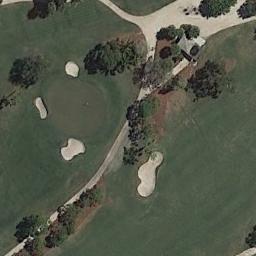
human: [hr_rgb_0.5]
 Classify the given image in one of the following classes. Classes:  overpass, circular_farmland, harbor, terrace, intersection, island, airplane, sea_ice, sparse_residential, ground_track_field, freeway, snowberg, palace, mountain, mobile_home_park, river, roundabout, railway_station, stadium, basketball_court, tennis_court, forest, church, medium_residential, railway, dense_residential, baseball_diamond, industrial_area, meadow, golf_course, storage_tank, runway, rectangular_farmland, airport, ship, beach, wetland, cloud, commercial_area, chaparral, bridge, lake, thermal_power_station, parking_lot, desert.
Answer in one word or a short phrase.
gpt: golf_course